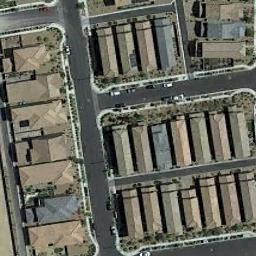
Label: residential